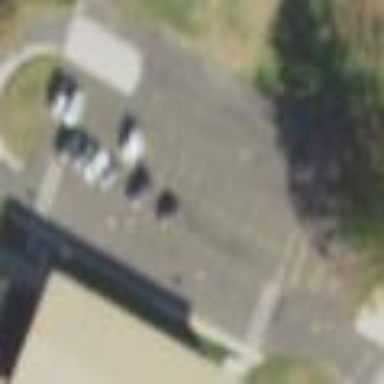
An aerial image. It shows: Parking area.